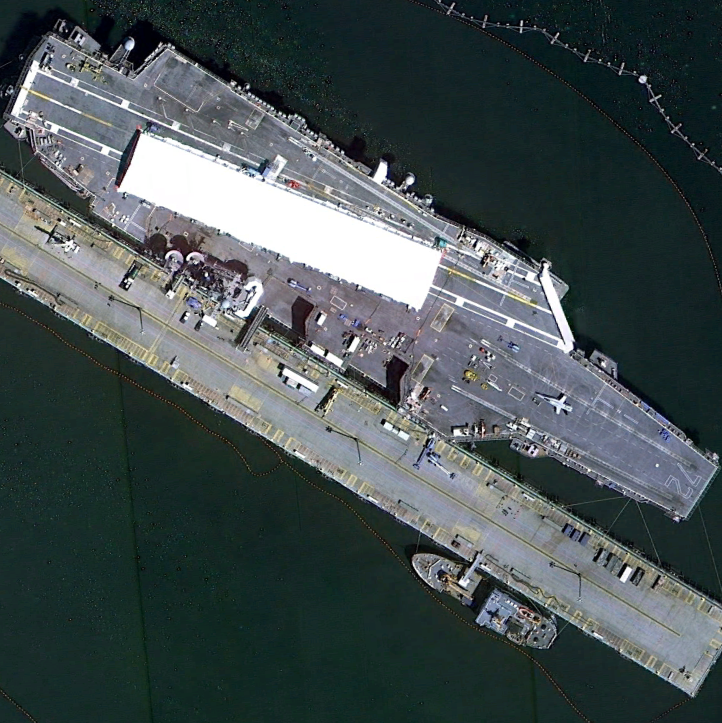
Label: aircraft_carrier